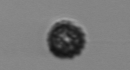
Label: Pseudochattonella_farcimen